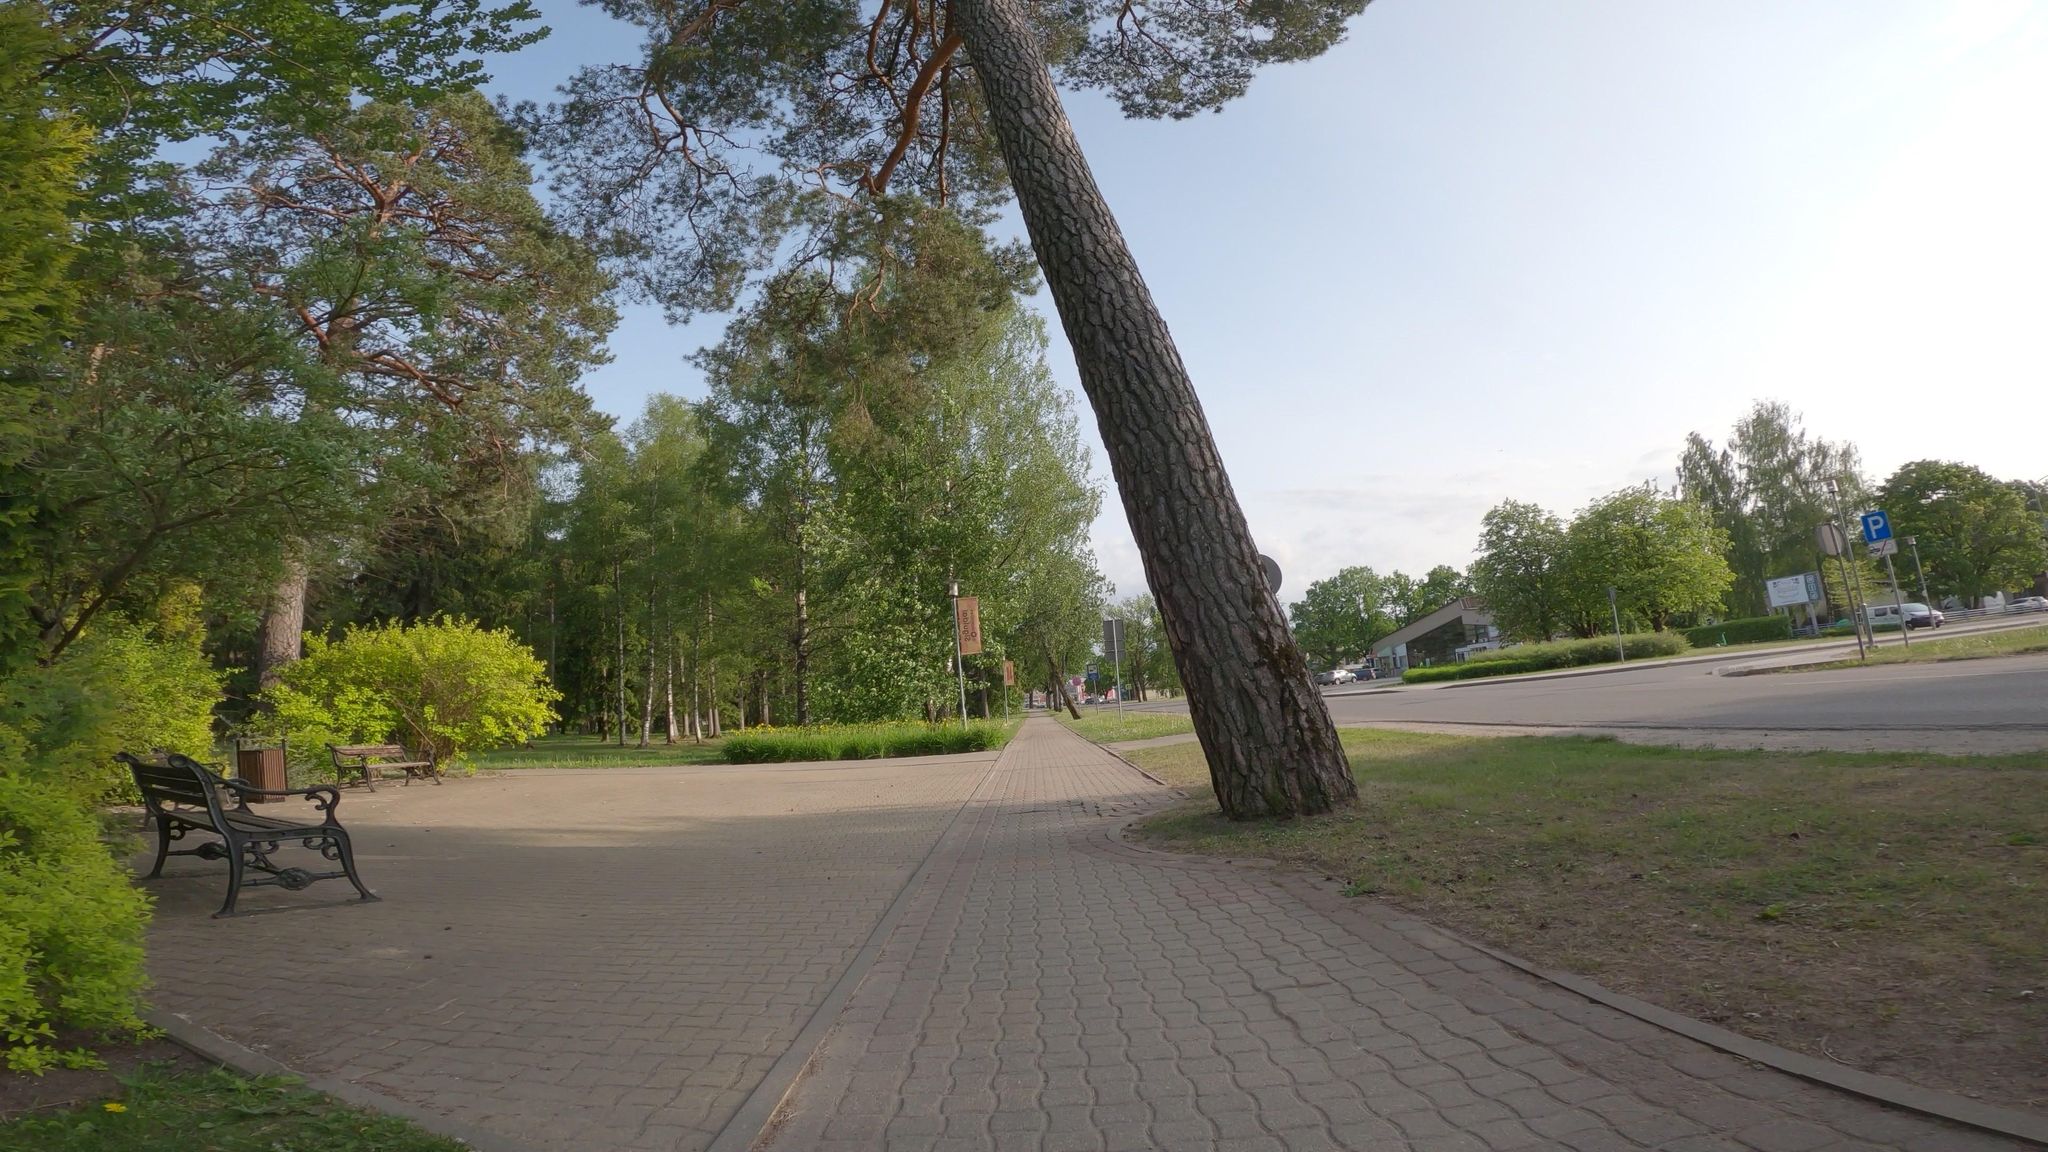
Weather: clear
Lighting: day
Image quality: good
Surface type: cycling surface
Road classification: footway
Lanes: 2.0
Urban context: rural cluster
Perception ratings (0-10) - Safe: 8, Lively: 6.02, Beautiful: 8.27, Boring: 3.75, Depressing: 2.27, Wealthy: 6.49